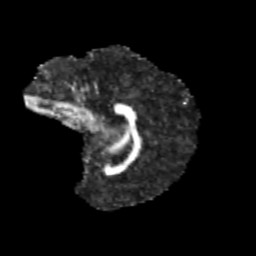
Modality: FA
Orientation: sagittal
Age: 11
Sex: female
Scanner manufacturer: siemens
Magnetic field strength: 3 T
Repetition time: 3.8 s
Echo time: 0.07 s